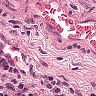
Metastatic tissue present: no